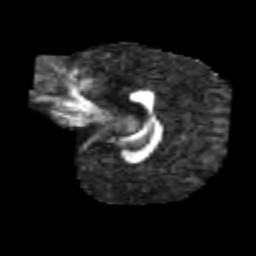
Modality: FA
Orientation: sagittal
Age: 6
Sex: male
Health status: healthy